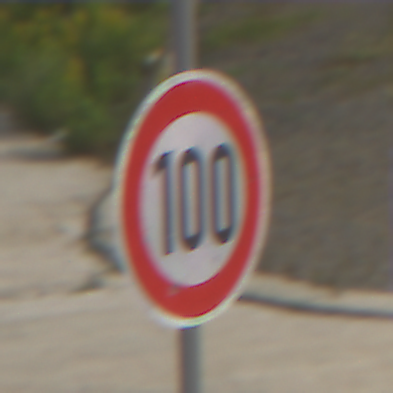
Verkehrszeichen: Geschwindigkeit100
Umgebung: Outdoor, Suburban
Tageszeit: MorningAfternoon
Wetter: PartlyCloudy
Licht: Natural
Jahreszeit: NotSpecified
Kontrast: HighContrast